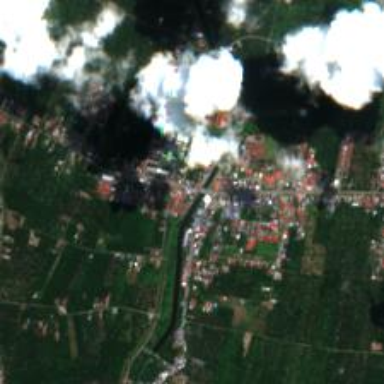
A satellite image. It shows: Town.